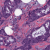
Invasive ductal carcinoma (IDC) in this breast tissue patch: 1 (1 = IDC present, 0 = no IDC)